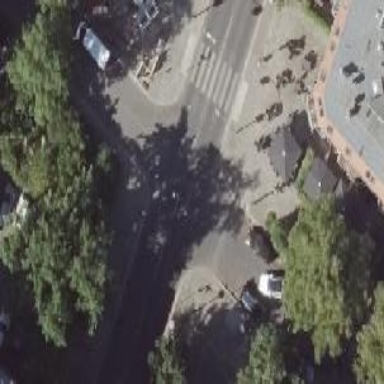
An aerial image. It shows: Unmarked crossing on the road.